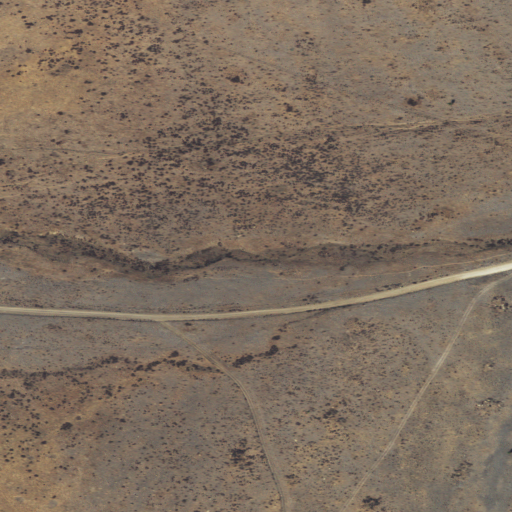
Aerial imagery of valley in Montana named Queens Gulch containing shrub and grassland